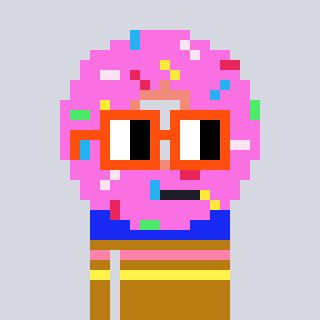
a pixel art character with square orange glasses, a doughnut-shaped head and a gold-colored body on a cool background